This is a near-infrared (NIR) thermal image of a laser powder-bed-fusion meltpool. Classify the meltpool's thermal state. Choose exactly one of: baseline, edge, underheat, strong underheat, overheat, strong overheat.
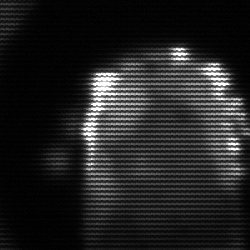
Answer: baseline